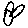
Label: cat